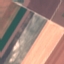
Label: AnnualCrop